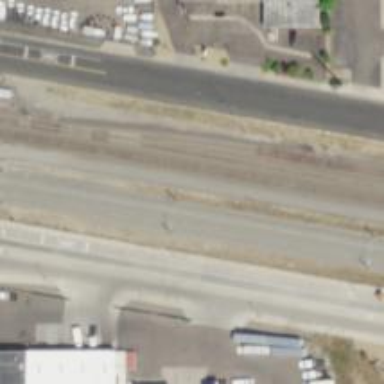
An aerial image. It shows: Railway siding for service.